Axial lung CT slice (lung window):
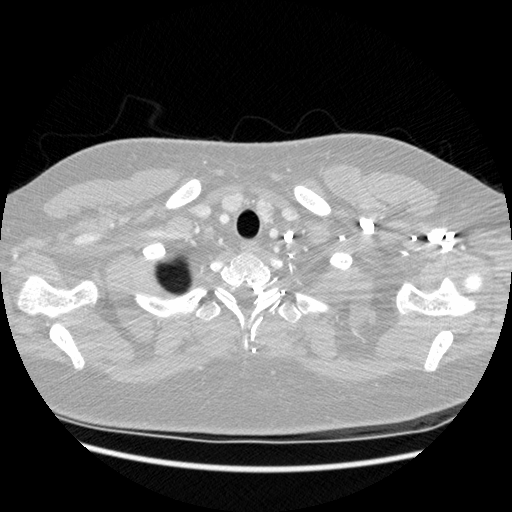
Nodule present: no